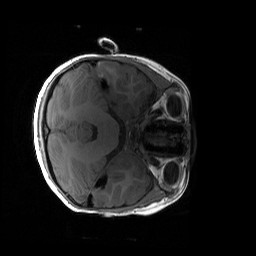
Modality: T1w
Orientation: axial
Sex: female
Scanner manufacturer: siemens
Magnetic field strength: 3 T
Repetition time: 1.9 s
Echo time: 0.00243 s